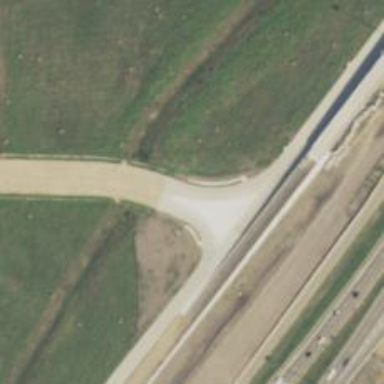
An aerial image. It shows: Secondary link road.